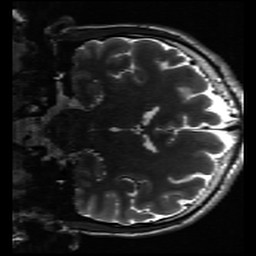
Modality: inplaneT2
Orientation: coronal